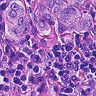
Metastatic tissue present: yes